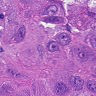
Metastatic tissue present: yes